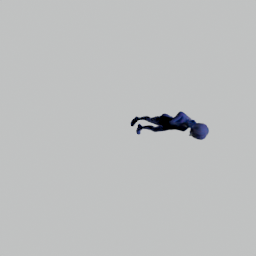
Label: people